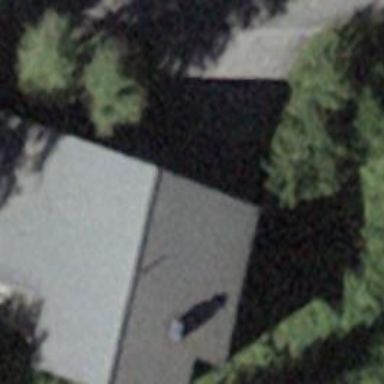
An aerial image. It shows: Building with tile roof.